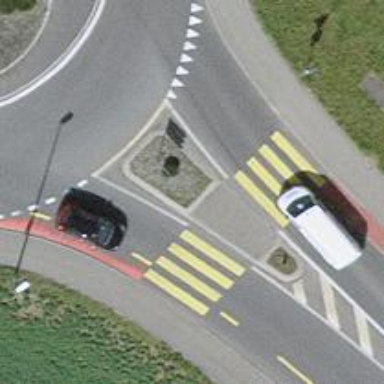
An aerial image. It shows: Uncontrolled zebra crossing with pedestrian island.